Chest X-ray. View position: AP
Patient age: 18
Patient sex: F
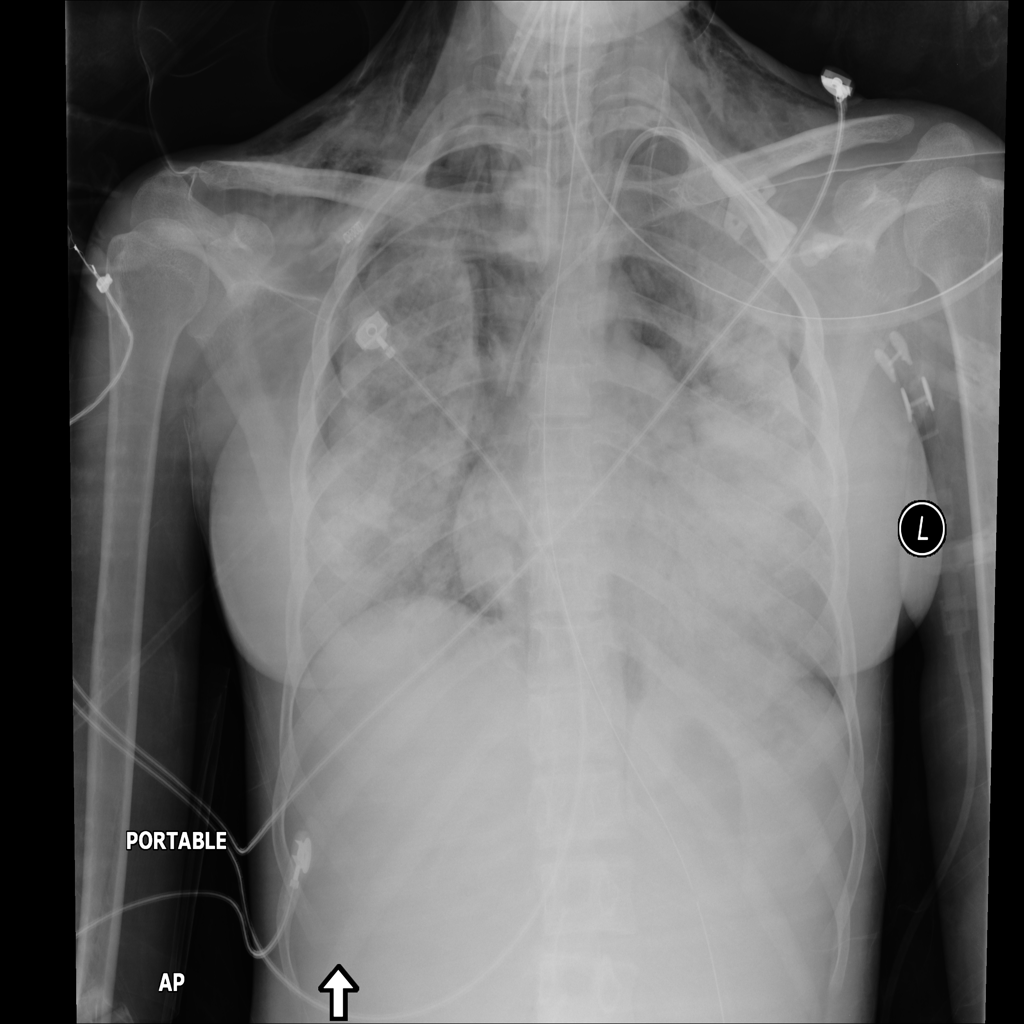
Finding: Pneumothorax